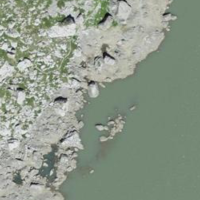
EUNIS habitat code: 14
Species observed at this site:
Gentianella campestris